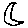
Label: moon